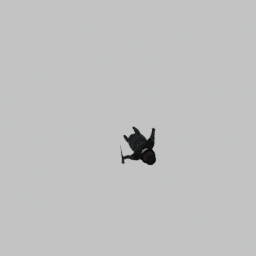
Label: people